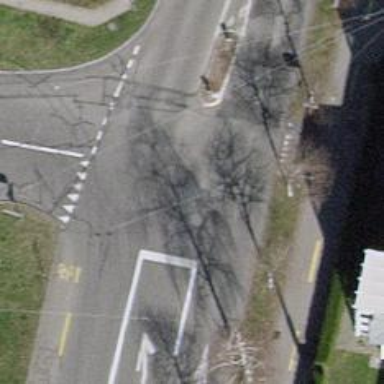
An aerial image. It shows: Residential road with asphalt surface and trolley wires.